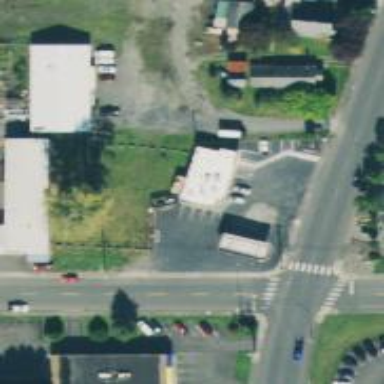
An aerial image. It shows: Convenience shop.